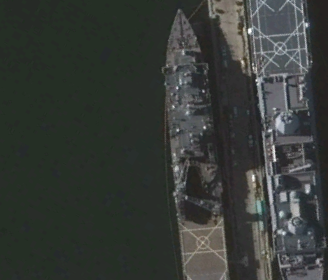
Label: combat